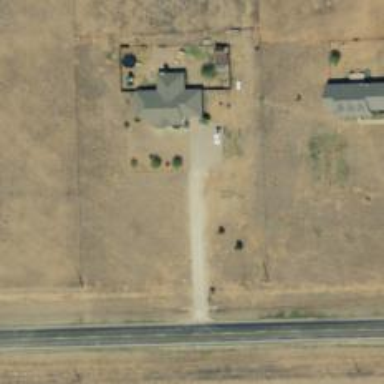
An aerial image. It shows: Driveway.